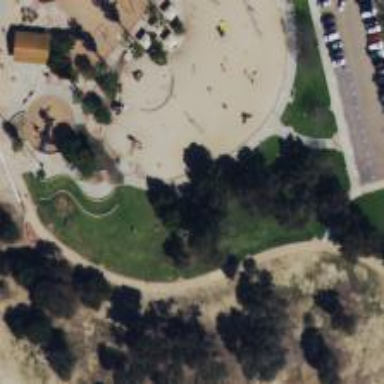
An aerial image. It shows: Playground with sand surface.